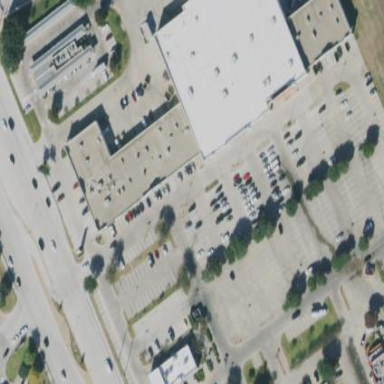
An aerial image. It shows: Retail building.